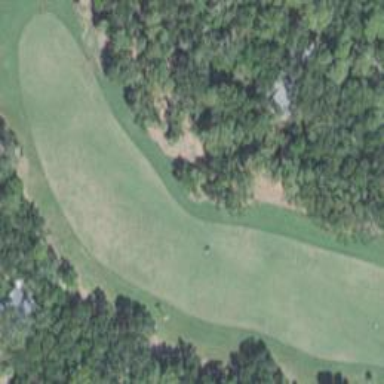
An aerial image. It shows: Golf hole.